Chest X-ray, AP view. Patient: 48 years old, sex M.
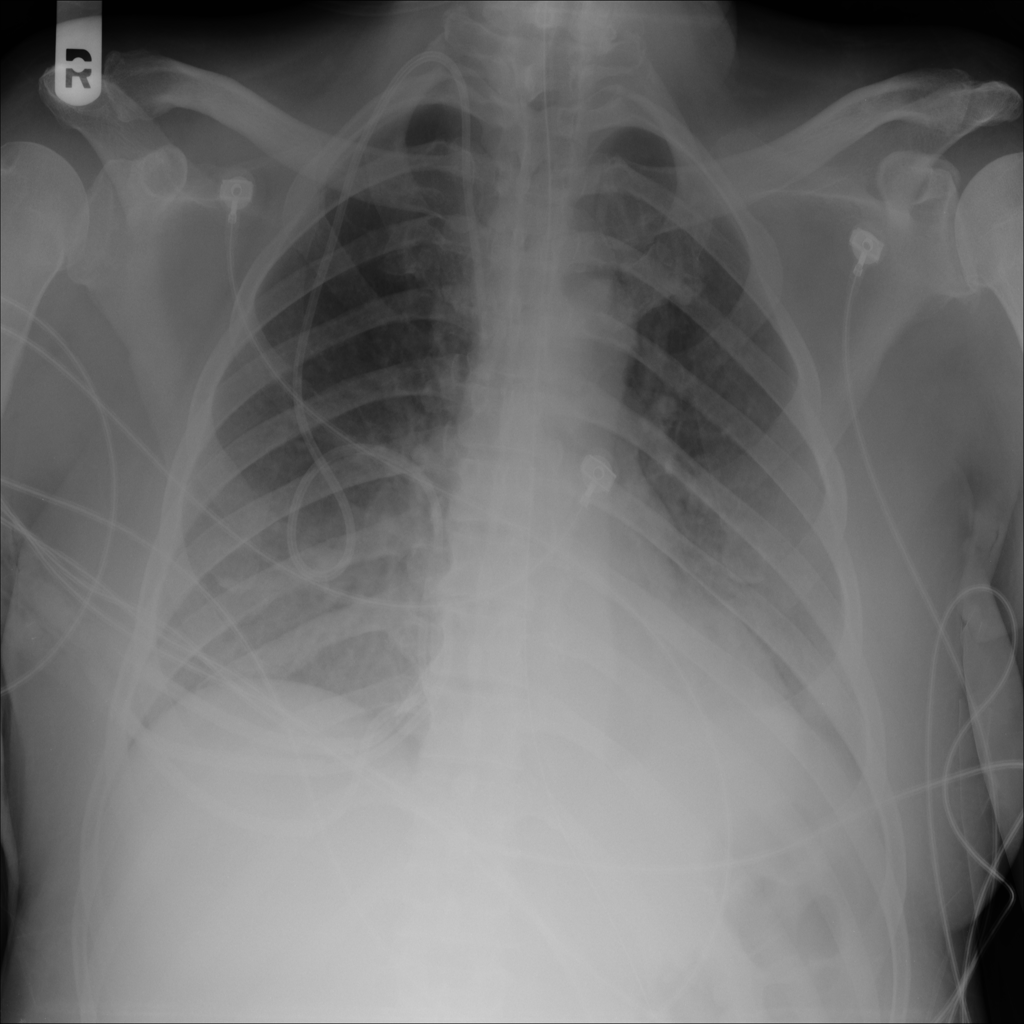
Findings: Edema